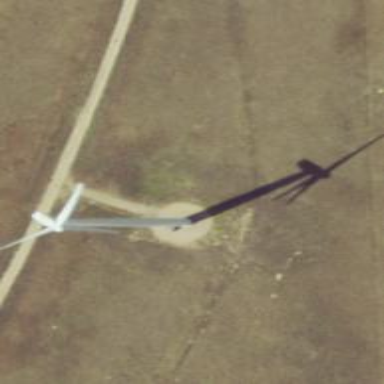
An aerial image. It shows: Wind turbine generating power.